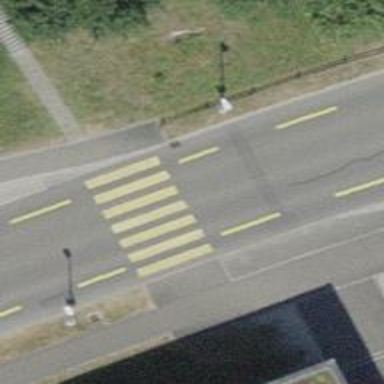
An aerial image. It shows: Uncontrolled zebra crossing with pedestrian island.